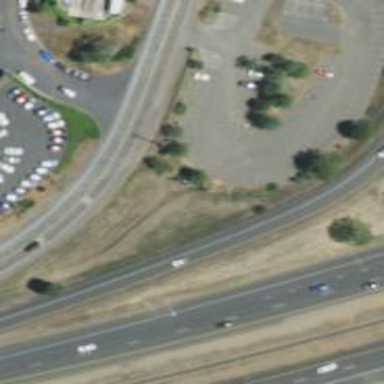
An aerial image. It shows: Surface parking lot with asphalt. It is park and ride facility.